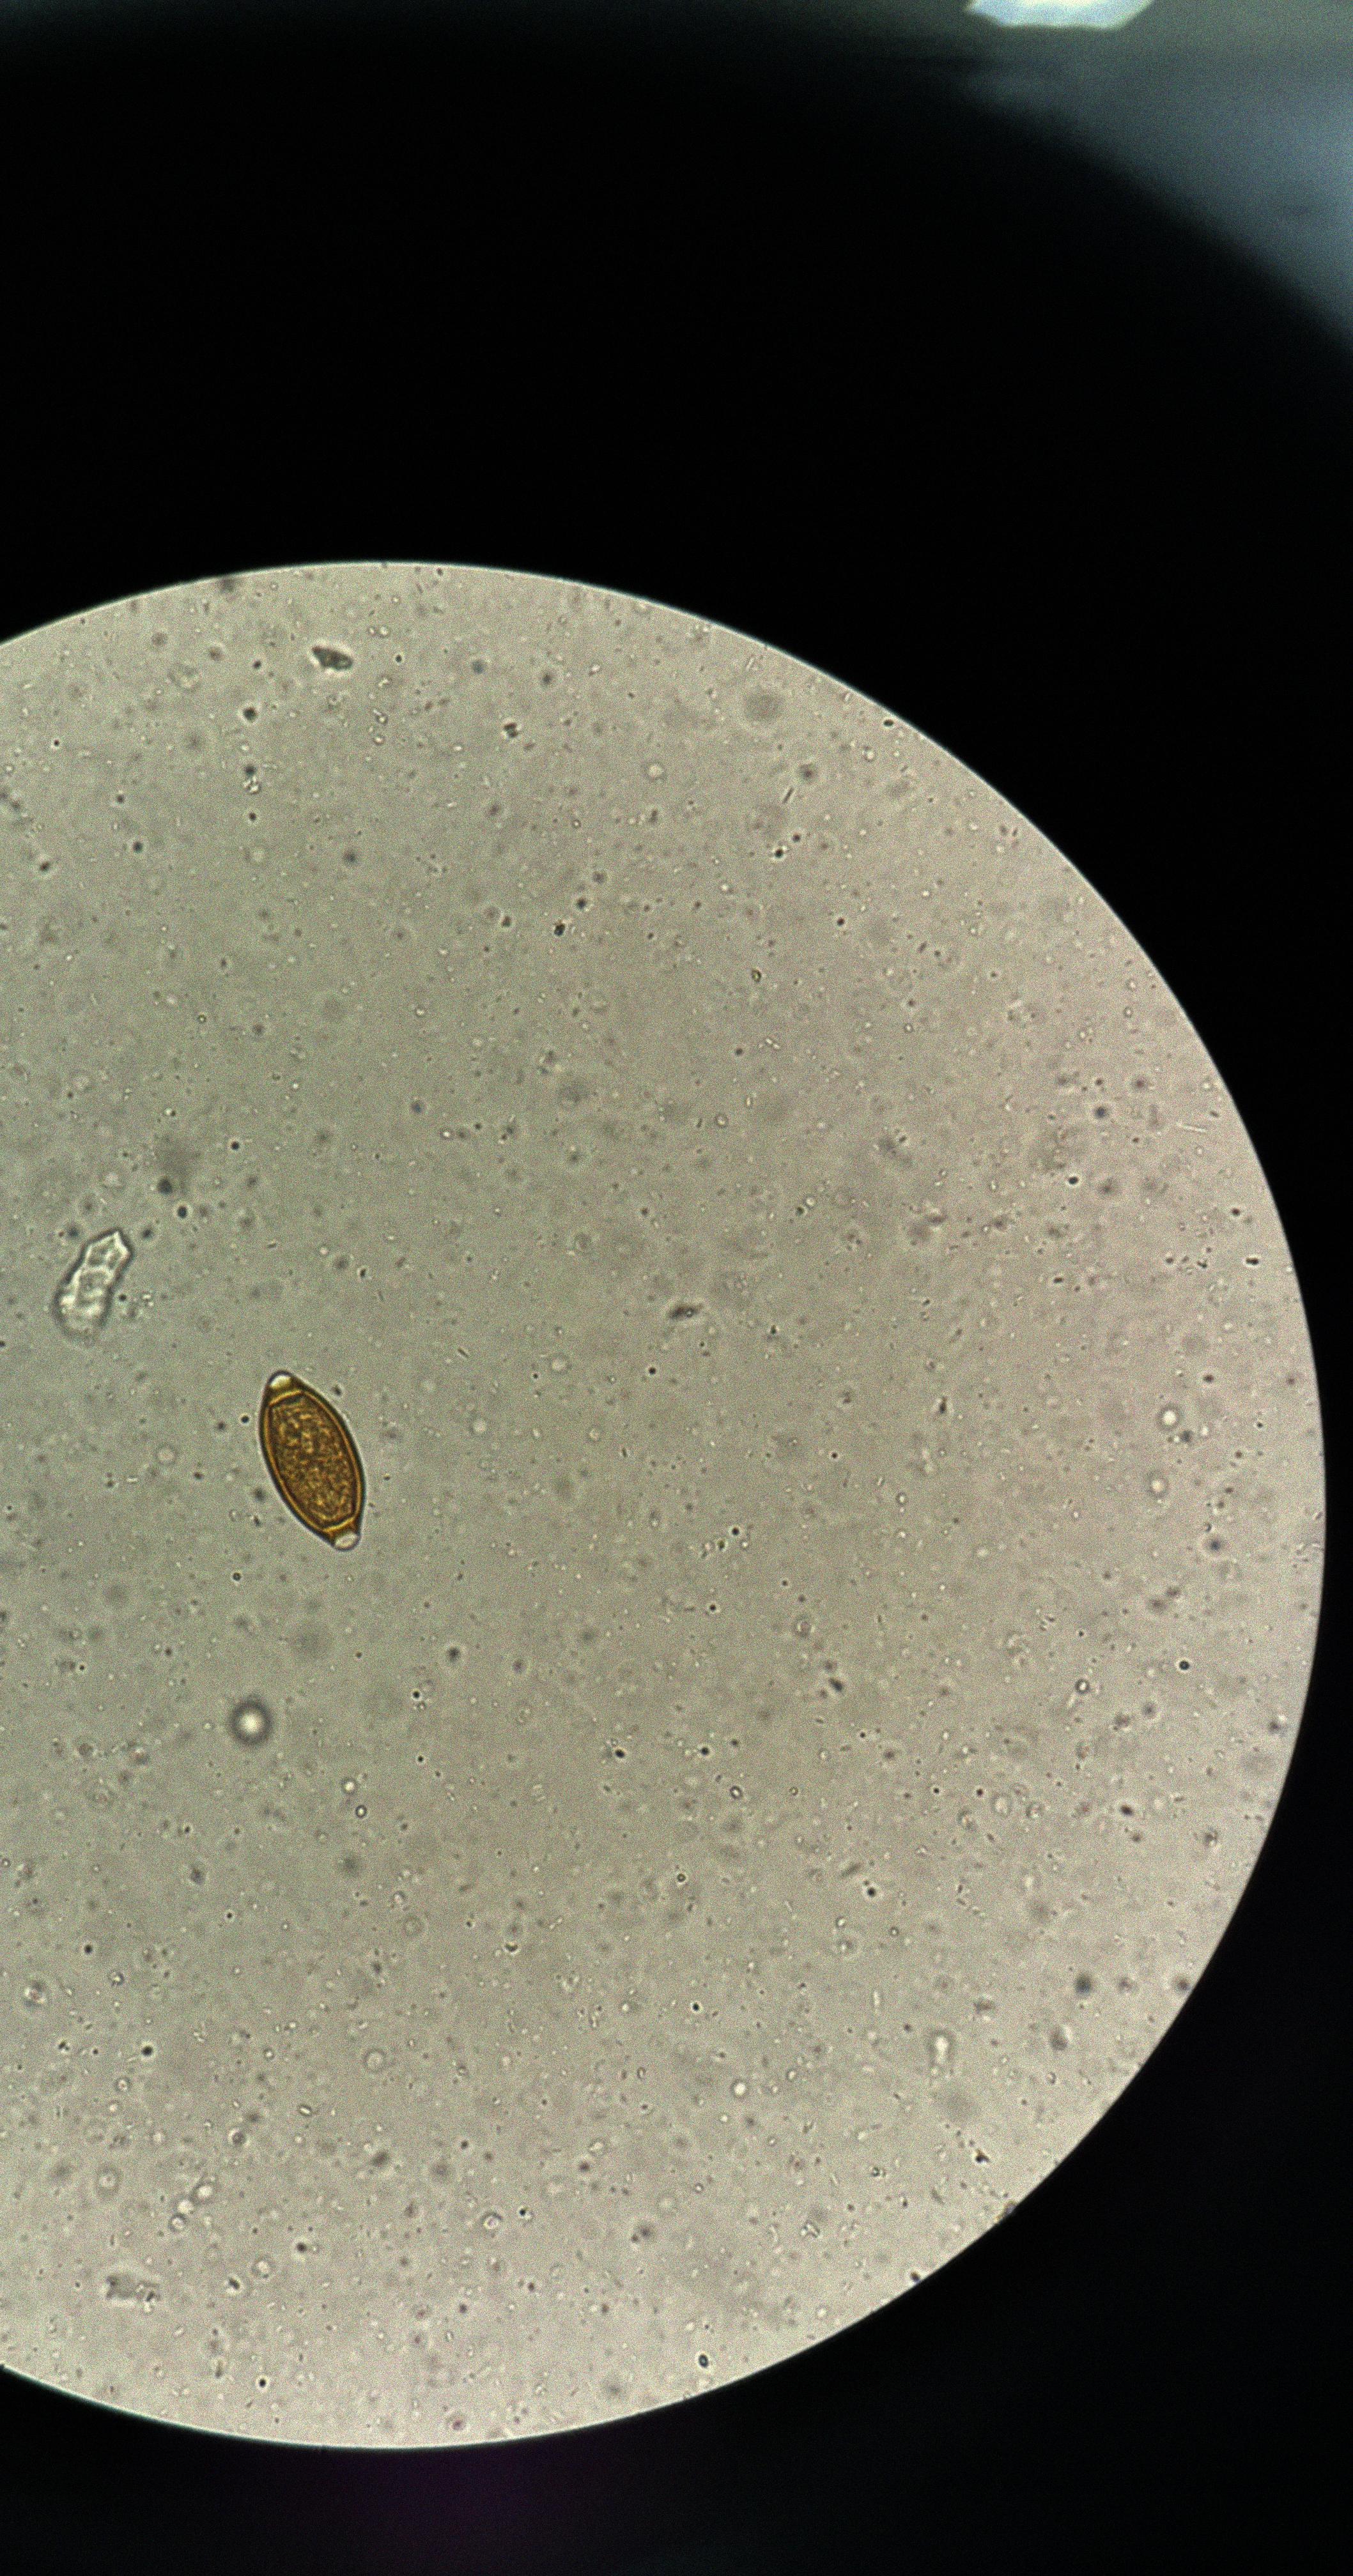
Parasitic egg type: Trichuris trichiura